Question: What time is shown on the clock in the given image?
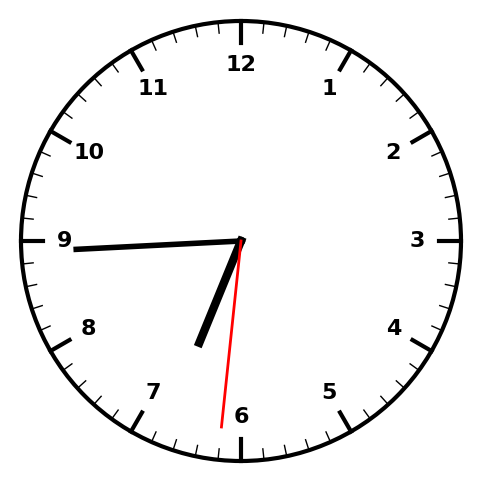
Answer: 06:44:31